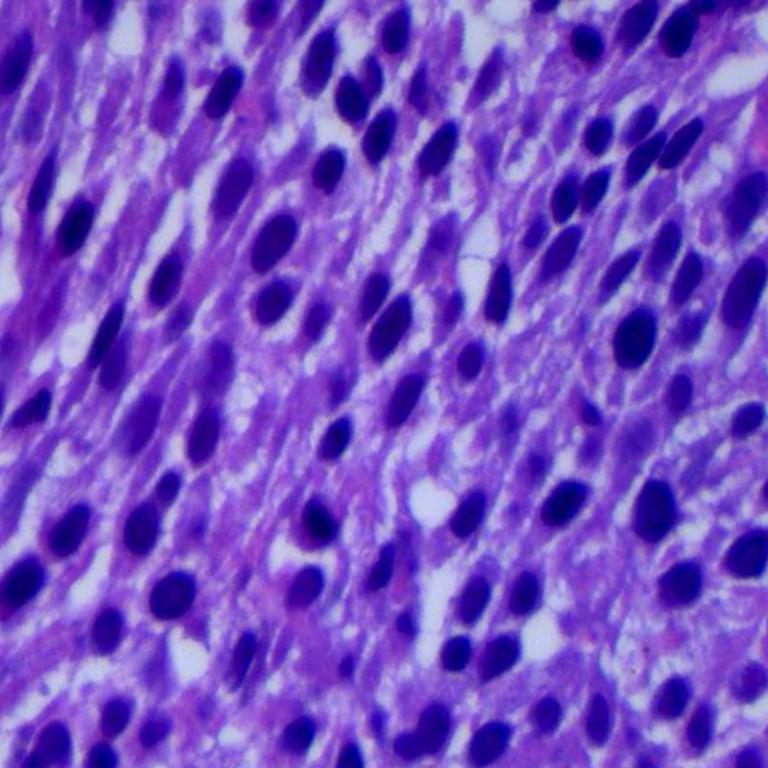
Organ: lung
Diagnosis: squamous carcinomas